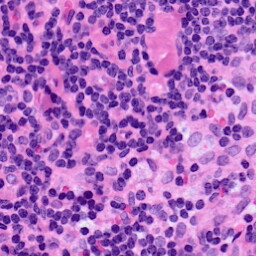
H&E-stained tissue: LymphNode